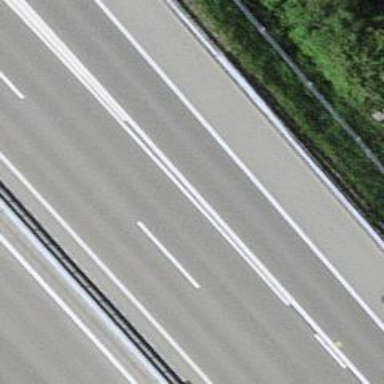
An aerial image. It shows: Asphalt motorway.